Question: I have two query statements, the results for the two statements appear on two lines.
I want to get all result in only one line.
This is the code:

'''
select
[dbo].[HrPslEmployee].[EmployeeFirstName],
[dbo].[HrTaWorkPeriod].[NameAR],
[StartTime] as ReqStartTime
from
[dbo].[HrTaEmployeeWorkPeriod]
join
[dbo].[HrTaWorkPeriod] on [dbo].[HrTaEmployeeWorkPeriod].[WorkPeriodId] = [dbo].[HrTaWorkPeriod].[HrTaWorkPeriodID]
join
[dbo].[HrPslEmployee] on [dbo].[HrTaEmployeeWorkPeriod].[HrPslEmployeeID] = [dbo].[HrPslEmployee].[HrPslEmployeeID]
where
[dbo].[HrPslEmployee].[HrPslEmployeeID] = 13
and [dbo].[HrTaEmployeeWorkPeriod].[WorkPeriodId] = 2
select
[dbo].[HrTaWorkPeriod].[NameAR], [StartTime] as ReqStartTime
from
[dbo].[HrTaEmployeeWorkPeriod]
join
[dbo].[HrTaWorkPeriod] on [dbo].[HrTaEmployeeWorkPeriod].[WorkPeriodId] = [dbo].[HrTaWorkPeriod].[HrTaWorkPeriodID]
join
[dbo].[HrPslEmployee] on [dbo].[HrTaEmployeeWorkPeriod].[HrPslEmployeeID] = [dbo].[HrPslEmployee].[HrPslEmployeeID]
where
[dbo].[HrPslEmployee].[HrPslEmployeeID] = 13
and [dbo].[HrTaEmployeeWorkPeriod].[WorkPeriodId] = 3
'''
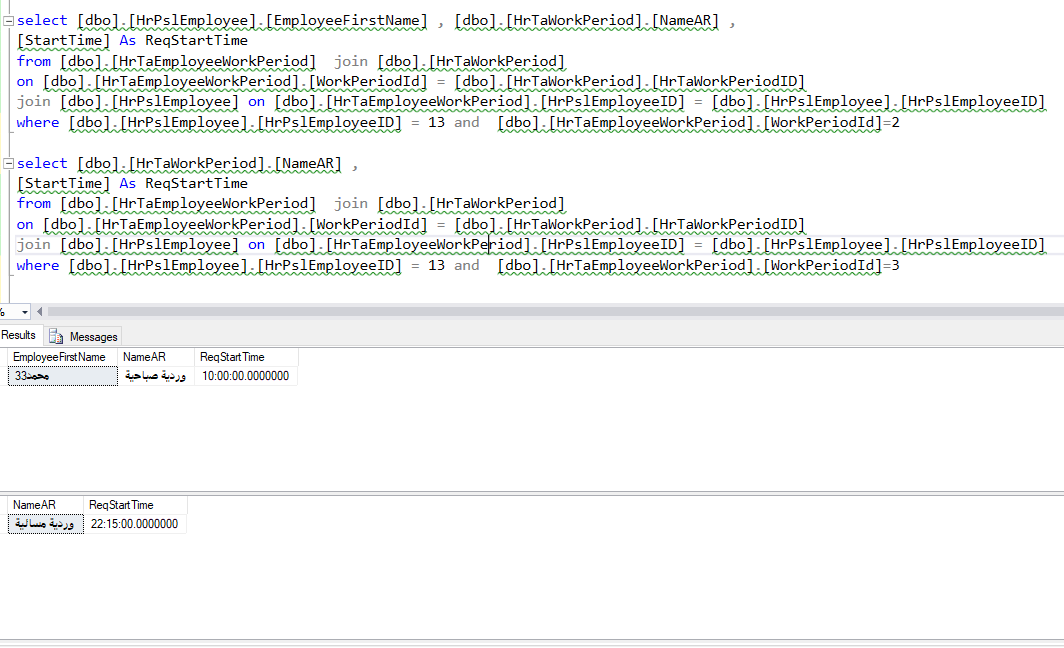
Answer: You can join the queries 'ON [NameAR]':
'''
select a.[EmployeeFirstName], a.[NameAR], a.ReqStartTime, b.ReqStartTime AS ReqStartTime2
from (
select [dbo].[HrPslEmployee].[EmployeeFirstName] , [dbo].[HrTaWorkPeriod].[NameAR] ,
[StartTime] As ReqStartTime
from [dbo].[HrTaEmployeeWorkPeriod]
join [dbo].[HrTaWorkPeriod] on [dbo].[HrTaEmployeeWorkPeriod].[WorkPeriodId] = [dbo].[HrTaWorkPeriod].[HrTaWorkPeriodID]
join [dbo].[HrPslEmployee] on [dbo].[HrTaEmployeeWorkPeriod].[HrPslEmployeeID] = [dbo].[HrPslEmployee].[HrPslEmployeeID]
where [dbo].[HrPslEmployee].[HrPslEmployeeID] = 13
and [dbo].[HrTaEmployeeWorkPeriod].[WorkPeriodId]=2
) a inner join (
select [dbo].[HrTaWorkPeriod].[NameAR] ,[StartTime] As ReqStartTime
from [dbo].[HrTaEmployeeWorkPeriod]
join [dbo].[HrTaWorkPeriod]
on [dbo].[HrTaEmployeeWorkPeriod].[WorkPeriodId] = [dbo].[HrTaWorkPeriod].[HrTaWorkPeriodID]
join [dbo].[HrPslEmployee]
on [dbo].[HrTaEmployeeWorkPeriod].[HrPslEmployeeID] = [dbo].[HrPslEmployee].[HrPslEmployeeID]
where [dbo].[HrPslEmployee].[HrPslEmployeeID] = 13
and [dbo].[HrTaEmployeeWorkPeriod].[WorkPeriodId]=3
) b on b.[NameAR] = a.[NameAR]
'''